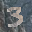
Label: 3